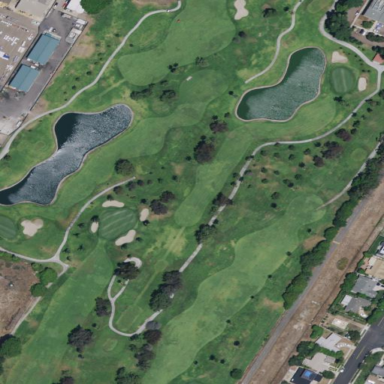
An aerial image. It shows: Grassy fairway on golf course.